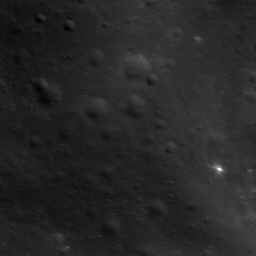
Host type: background_regolith
Lunar coordinates: latitude nan, longitude nan